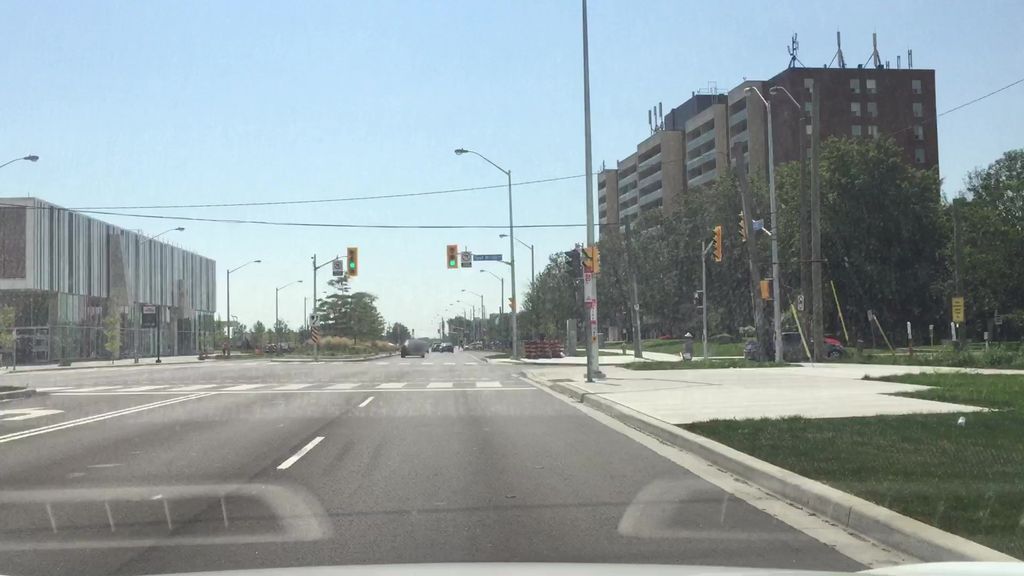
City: toronto